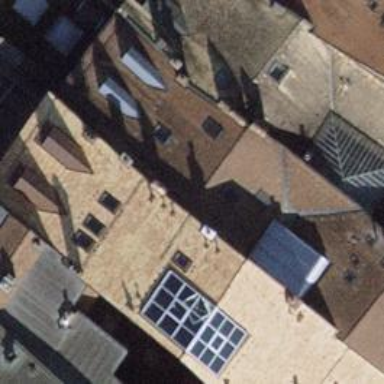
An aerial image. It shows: Gabled apartment building with roof tiles oriented across.